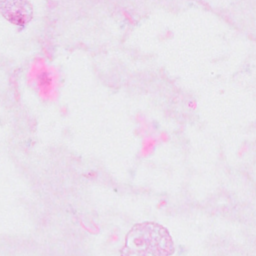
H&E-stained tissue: Breast